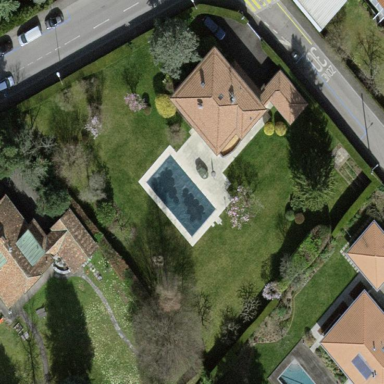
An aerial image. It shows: Garden surrounded by fence.